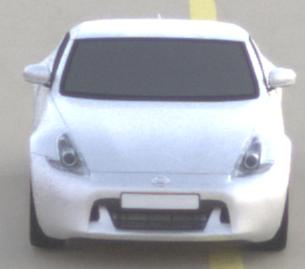
Make: Nissan
Model: 370Z Coupé
Detailed model: 370Z (Z34) Coupé
Model produced from: 2009/12
Model produced until: 2013/03
Doors: 3
Color: white
Road condition: dry road
Daytime: sunrise or sunset
Contrast: low contrast